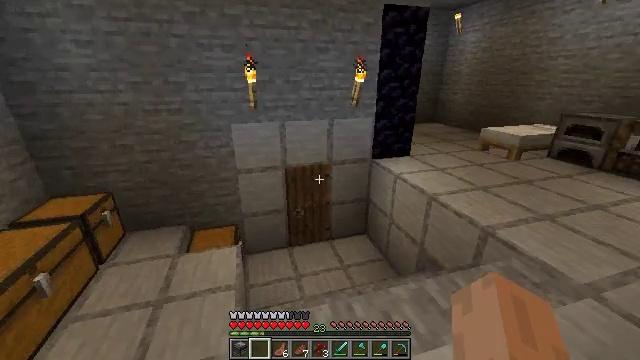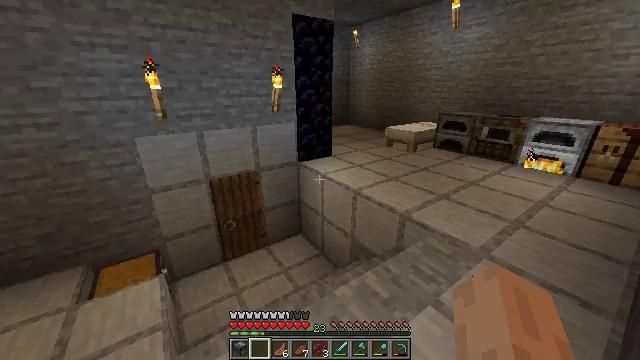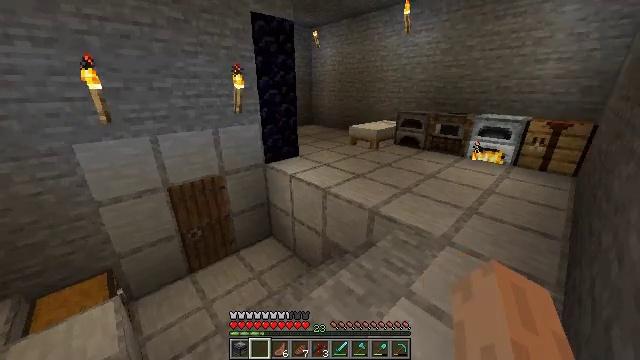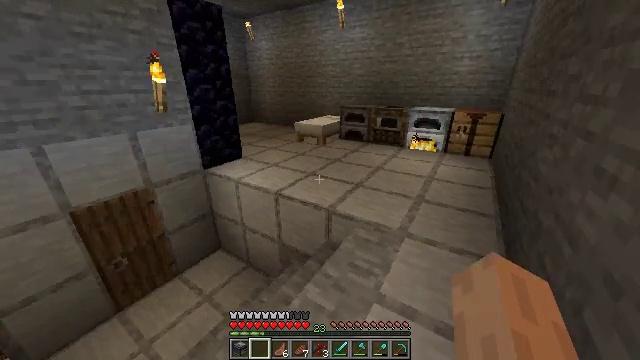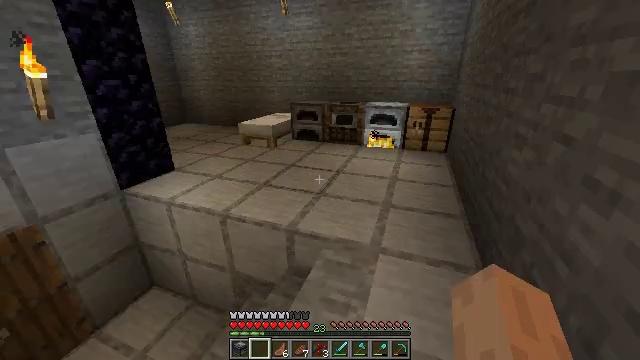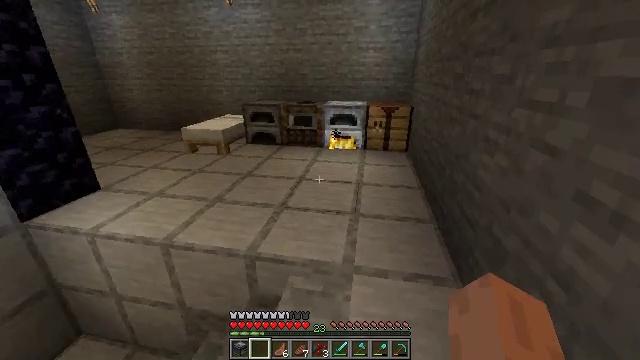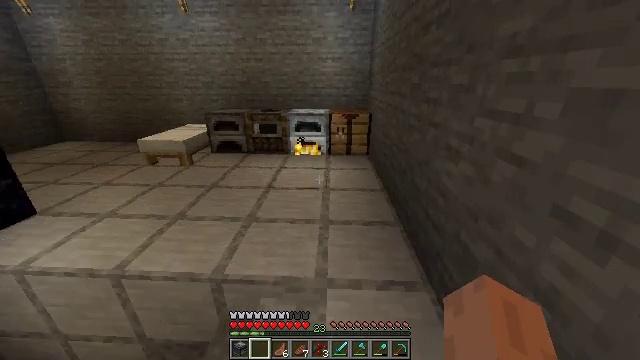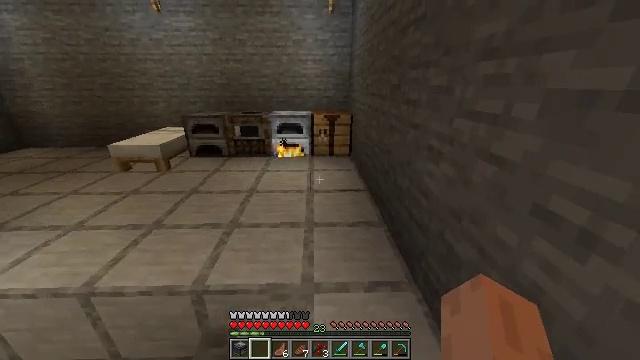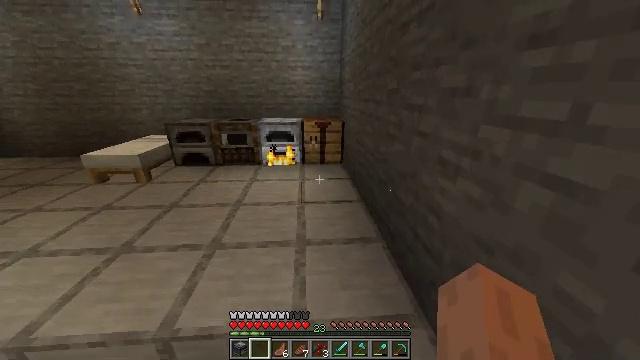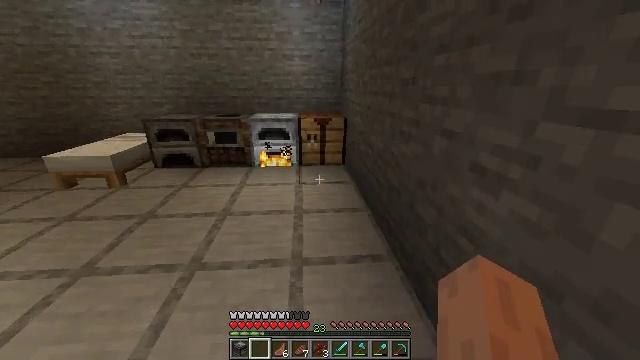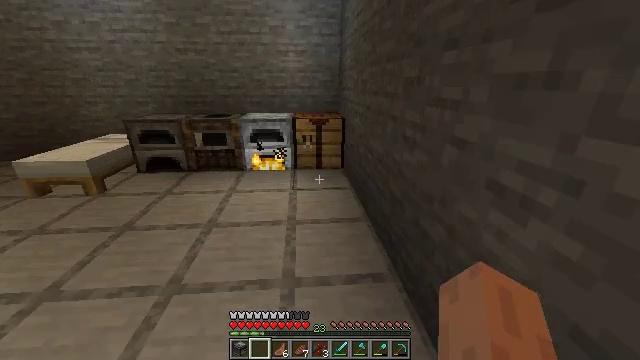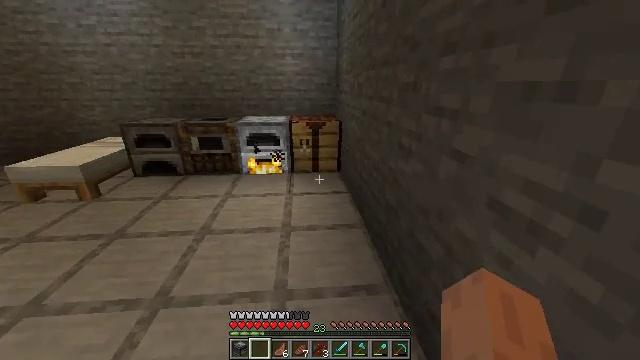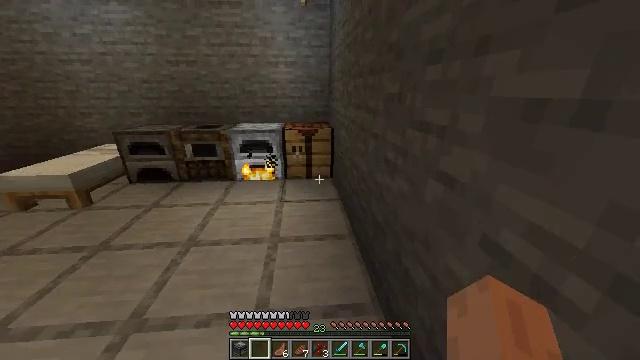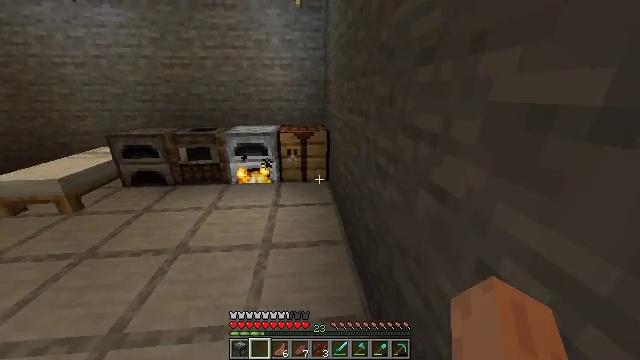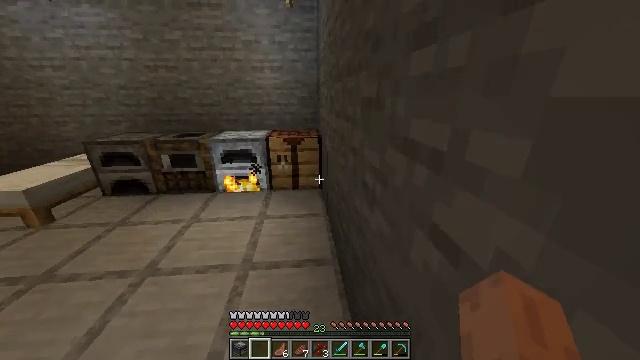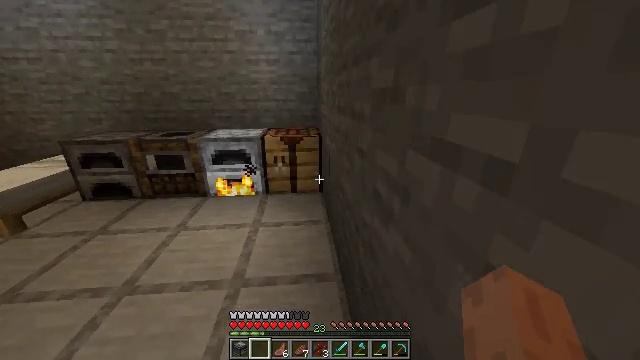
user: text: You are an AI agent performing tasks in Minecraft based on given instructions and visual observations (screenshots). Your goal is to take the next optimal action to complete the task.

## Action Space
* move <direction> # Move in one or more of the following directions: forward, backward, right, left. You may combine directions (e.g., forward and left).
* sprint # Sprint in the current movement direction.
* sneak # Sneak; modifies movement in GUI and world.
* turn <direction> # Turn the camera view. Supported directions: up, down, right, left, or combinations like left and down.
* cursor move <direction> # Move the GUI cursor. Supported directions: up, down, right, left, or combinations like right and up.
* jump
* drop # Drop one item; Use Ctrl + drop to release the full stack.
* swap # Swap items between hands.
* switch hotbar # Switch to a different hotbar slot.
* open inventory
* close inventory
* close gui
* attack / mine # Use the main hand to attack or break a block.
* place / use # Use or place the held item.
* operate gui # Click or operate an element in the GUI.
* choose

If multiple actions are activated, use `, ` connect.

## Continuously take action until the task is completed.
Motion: motion action
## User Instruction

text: Gather resources to craft the piston.
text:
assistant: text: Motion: move forward, turn right
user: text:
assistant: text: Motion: move forward, turn right
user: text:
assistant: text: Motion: move forward, turn right and down
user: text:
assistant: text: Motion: move forward, turn right
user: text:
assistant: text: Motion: move forward, sprint, turn right
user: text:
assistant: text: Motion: move forward, sprint, turn right
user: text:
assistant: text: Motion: move forward, turn right
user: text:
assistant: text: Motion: move forward, turn right
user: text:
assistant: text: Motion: move forward
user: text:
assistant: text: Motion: move forward and move right
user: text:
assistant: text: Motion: move forward and move right
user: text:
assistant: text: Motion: move forward and move right
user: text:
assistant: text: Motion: move forward and move right
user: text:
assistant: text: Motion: move forward
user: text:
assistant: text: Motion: move forward
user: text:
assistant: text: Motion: move forward
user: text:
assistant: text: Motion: move forward
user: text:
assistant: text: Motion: move forward
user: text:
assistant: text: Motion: move forward, turn left
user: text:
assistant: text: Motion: move forward, turn left
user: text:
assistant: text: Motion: move forward
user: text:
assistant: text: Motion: move forward
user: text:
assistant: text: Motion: move forward
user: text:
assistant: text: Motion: move forward
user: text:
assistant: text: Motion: use / place
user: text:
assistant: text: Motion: use / place
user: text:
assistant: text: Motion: use / place
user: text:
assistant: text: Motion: no_op
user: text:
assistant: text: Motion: no_op
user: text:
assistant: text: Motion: no_op